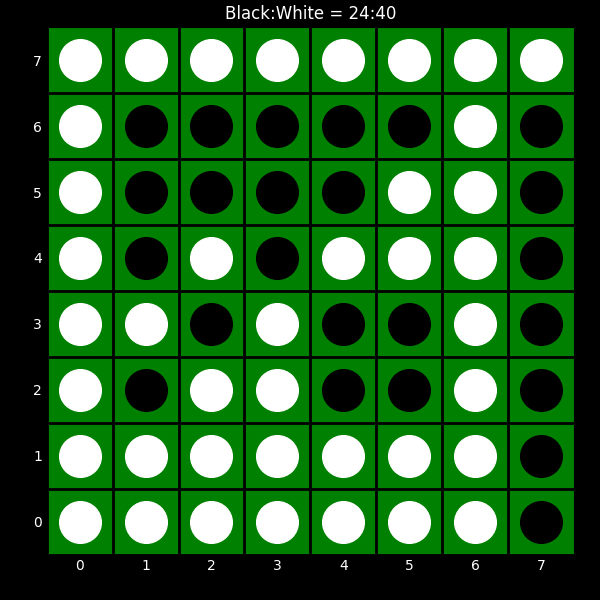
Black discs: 24
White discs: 40